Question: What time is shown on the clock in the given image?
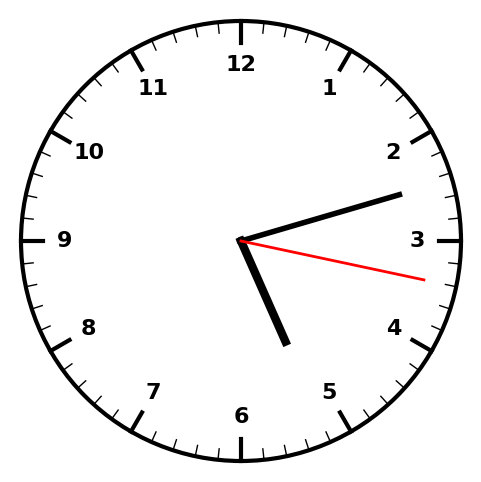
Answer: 05:12:17